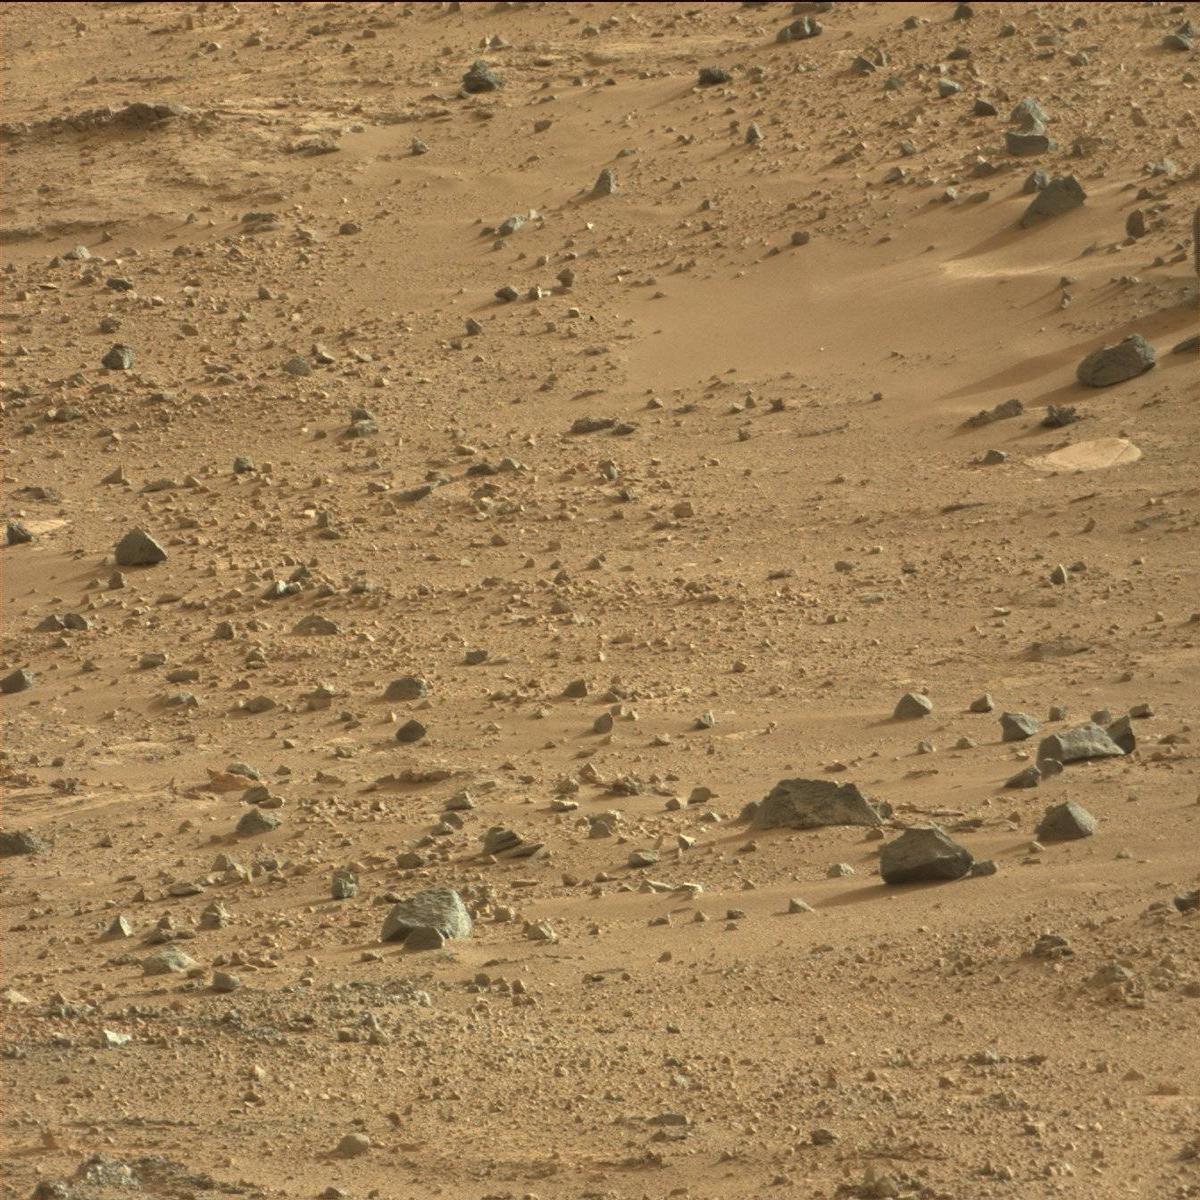
Terrain classes present: Bedrock, Rock, Sand / Soil